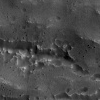
Atmospheric dust classification: not_dusty